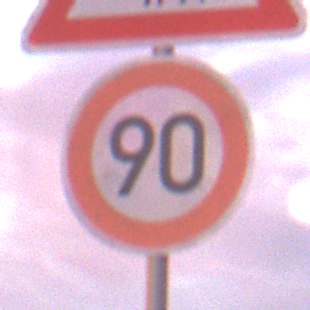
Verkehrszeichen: Geschwindigkeit90
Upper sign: ViehtriebRechts
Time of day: SunriseSunset
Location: Outdoor (Urban)
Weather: PartlyCloudy
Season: NotSpecified
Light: Natural